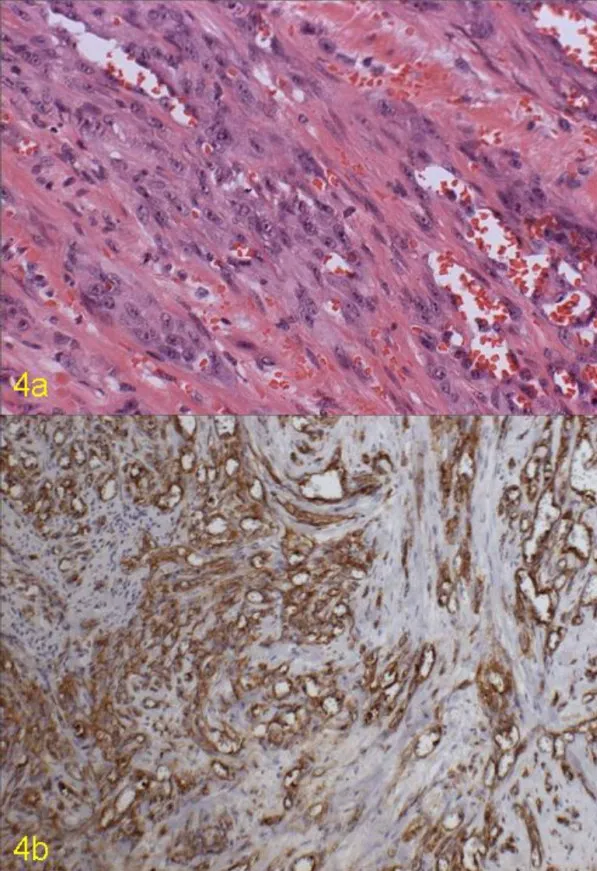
Microscopic findings of the angiosarcoma in the small intestine. 4a) Atypical spindle or epithelioid tumor cells were arranged in sheets, and rudimentary lumen formation was rarely noted. (H&E, x 200) 4b) The tumor cells are strongly positive for anti-CD31. (PAP, x 100).
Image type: pathology (h&e)